Question: I am trying to create a glittering effect for my realtime shader but I don't find any good ressources to help me.
Here are an example:

Are there some white paper or tutorial about such effect ?
What is the principle of this effect ?
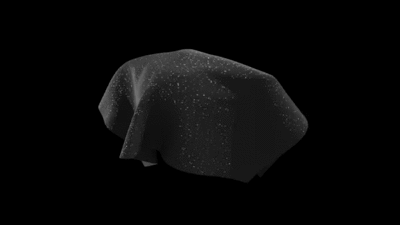
Answer: There's an interesting article <URL>.
It seems that sparkles are harder than I think.
Decent solution: Use 3D position to index 3D noise function, add the view vector, use frac function to further randomize things.
Sparkle:
'''
float specBase = saturate(dot(reflect(-normalize(viewVec), normal),
lightDir));
// Perturb a grid pattern with some noise and with the view-vector
// to let the glittering change with view.
float3 fp = frac(0.7 * pos + 9 * Noise3D( pos * 0.04).r + 0.1 * viewVec);
fp *= (1 - fp);
float glitter = saturate(1 - 7 * (fp.x + fp.y + fp.z));
float sparkle = glitter * pow(specBase, 1.5);
'''